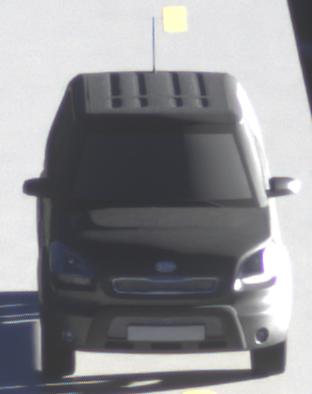
Make: KIA
Model: Soul 1.6
Detailed model: Soul (AM)
Model produced from: 2009/02
Model produced until: 2009/11
Doors: 5
Color: gray
Road condition: wet road
Daytime: sunrise or sunset
Contrast: high contrast